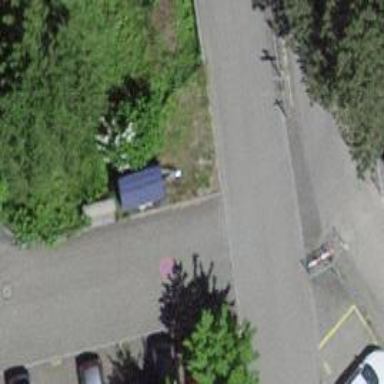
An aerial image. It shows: Road serving as parking aisle.